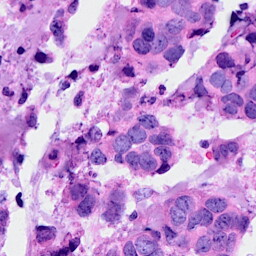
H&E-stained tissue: Breast